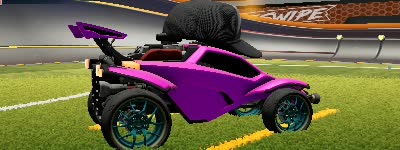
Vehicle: octane